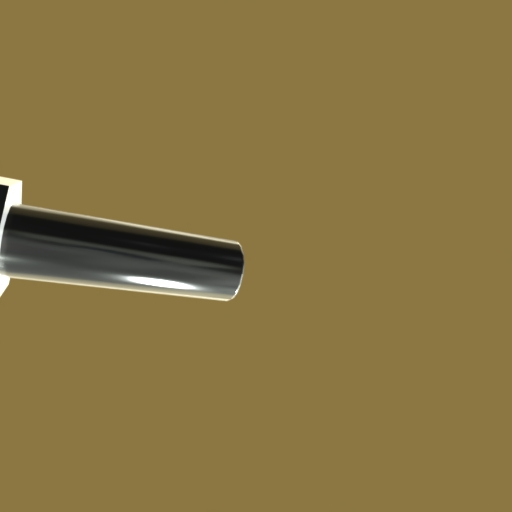
Label: bolt